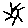
Label: sun